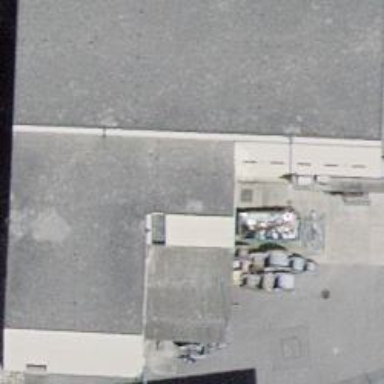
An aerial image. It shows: Industrial building with flat roof.